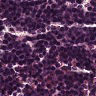
Metastatic tissue present: no